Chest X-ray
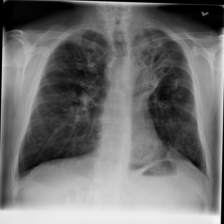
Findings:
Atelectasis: negative
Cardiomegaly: negative
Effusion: negative
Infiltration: negative
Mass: negative
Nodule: negative
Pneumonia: negative
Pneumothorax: negative
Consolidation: negative
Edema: negative
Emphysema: negative
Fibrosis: negative
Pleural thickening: negative
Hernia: negative